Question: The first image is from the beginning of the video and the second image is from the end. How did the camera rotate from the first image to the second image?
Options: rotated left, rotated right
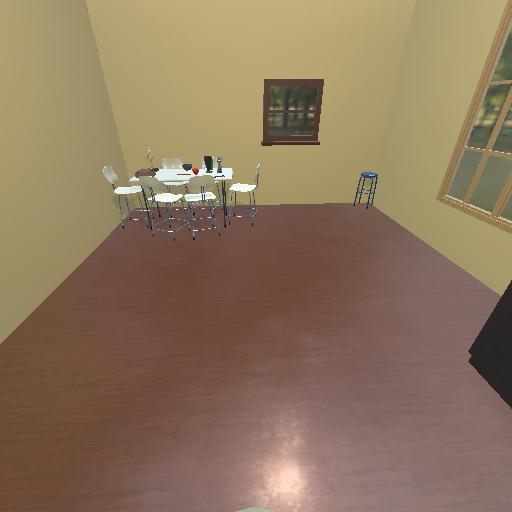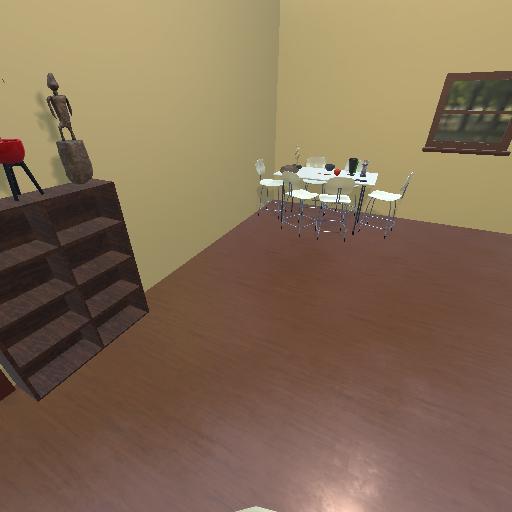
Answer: rotated left